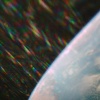
Label: sunburn